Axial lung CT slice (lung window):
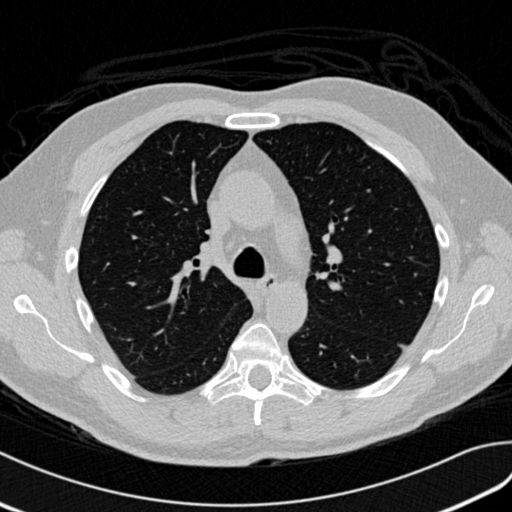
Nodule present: no